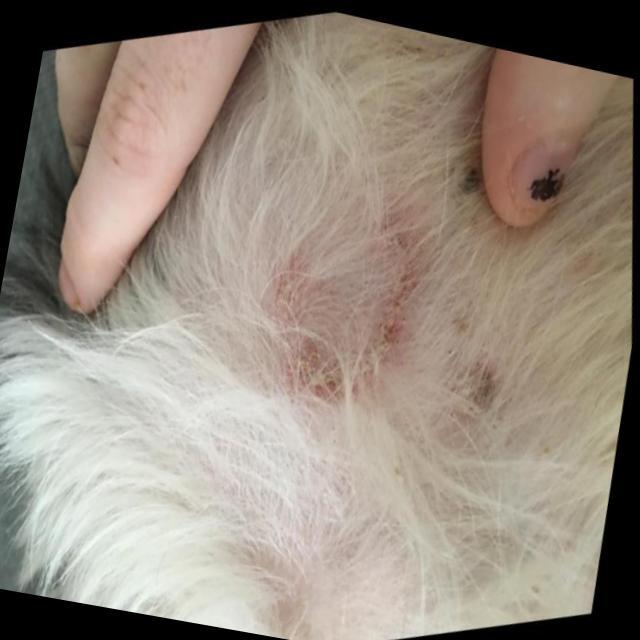
Canine ringworm (Dermatophytosis) — fungal infection caused by Microsporum or Trichophyton. Presents with circular alopecia, scaling, crusting, and broken hairs.